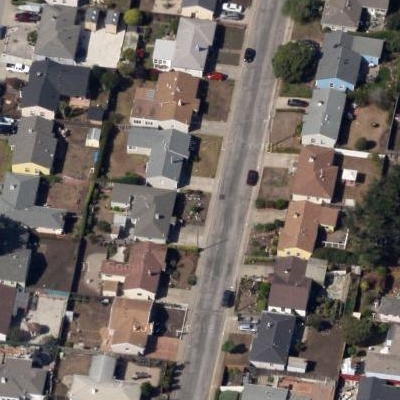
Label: Resident